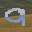
Label: 9